Question: I've got a default Bootstrap navbar with a right-aligned search-form and another few right-aligned nav-buttons. The nav buttons are supposed to right to the search form but they are on the left side, no matter what I do.
This:
'''
<form class="navbar-form navbar-right" role="search">
<div class="form-group">
<input type="text" class="form-control" placeholder="Search">
</div>
<button type="submit" class="btn btn-default">Submit</button>
</form>
<ul class="nav navbar-nav navbar-right">
<li><a href="#">Link</a></li>
<li><a href="#">Link</a></li>
</ul>
'''
Becomes this:

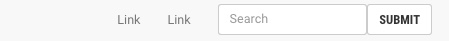
Answer: Swap their positions.
'''
<ul class="nav navbar-nav navbar-right">
<li><a href="#">Link</a></li>
<li><a href="#">Link</a></li>
</ul>
<form class="navbar-form navbar-right" role="search">
<div class="form-group">
<input type="text" class="form-control" placeholder="Search">
</div>
<button type="submit" class="btn btn-default">Submit</button>
</form>
'''
<URL>